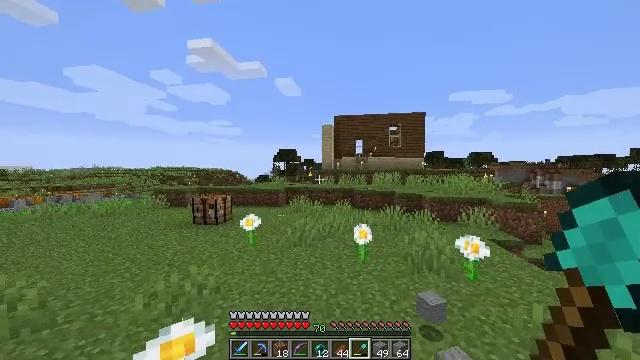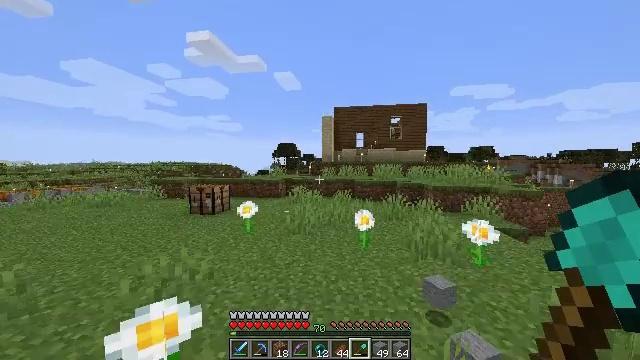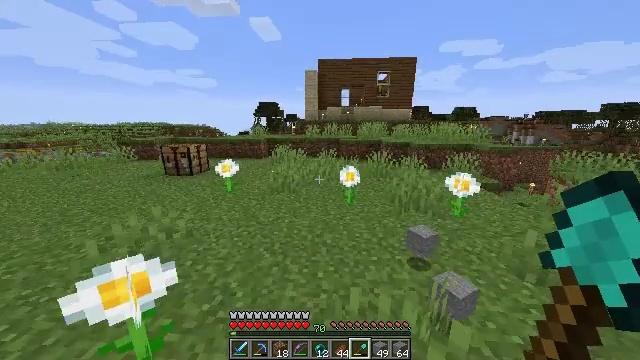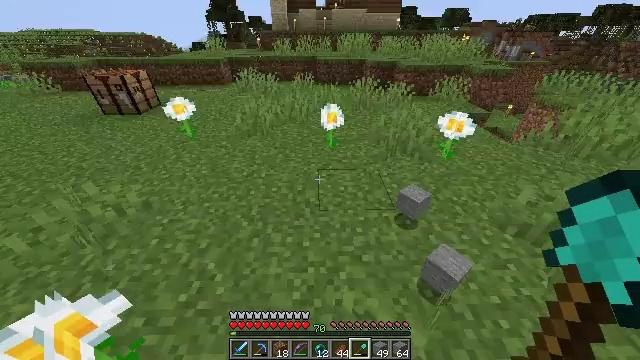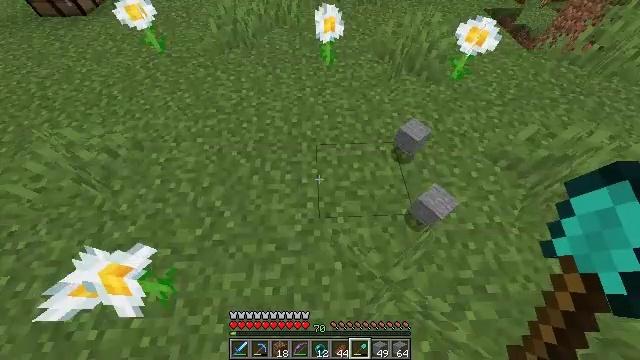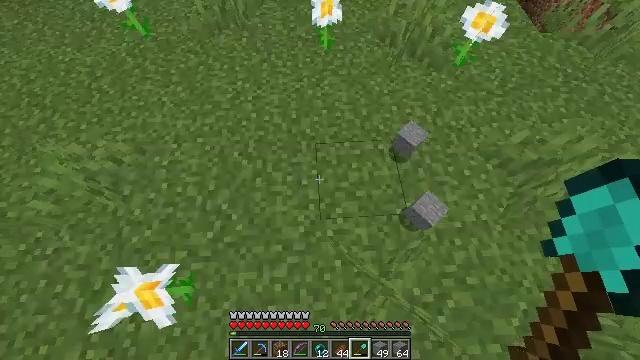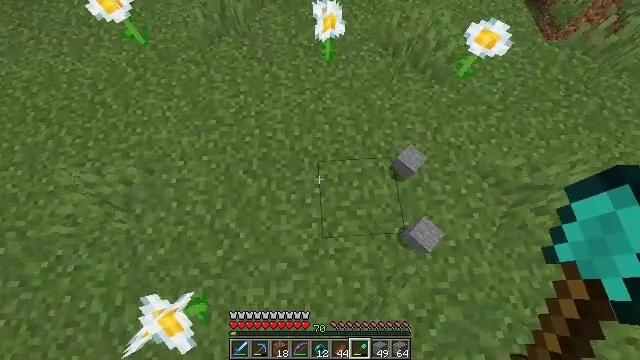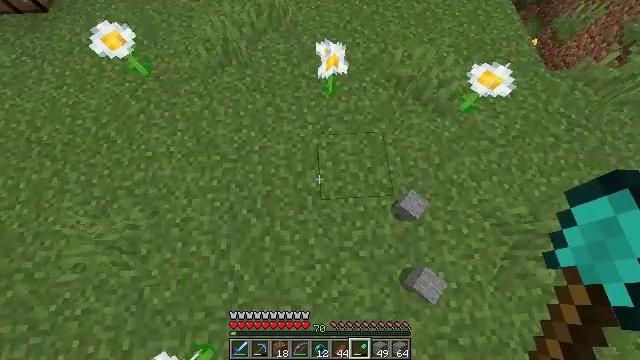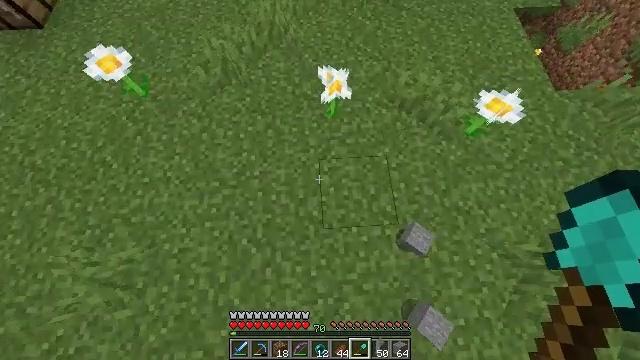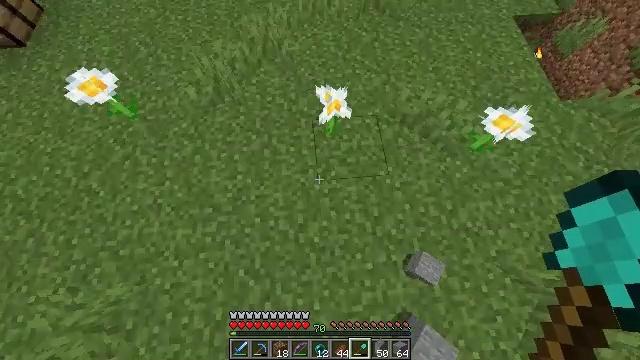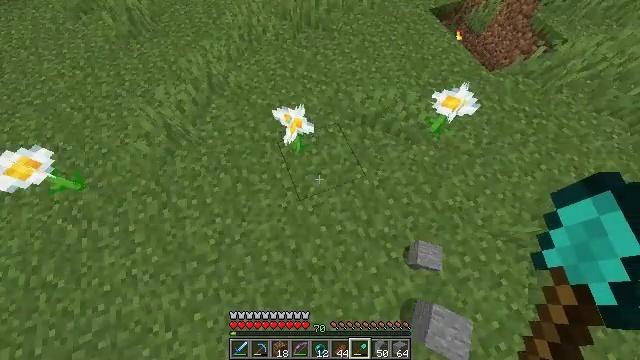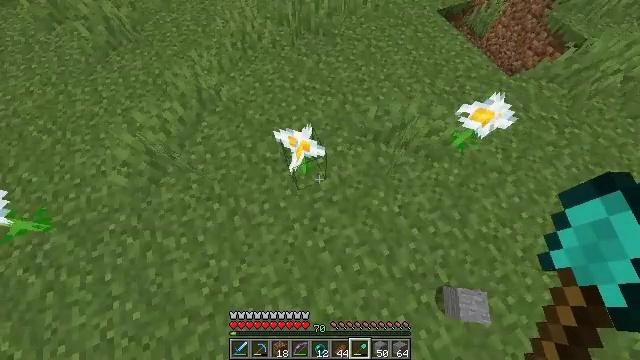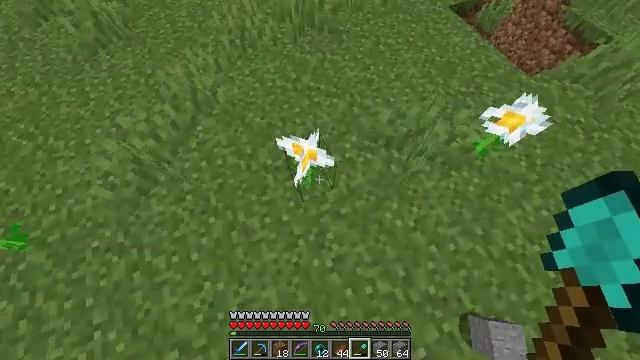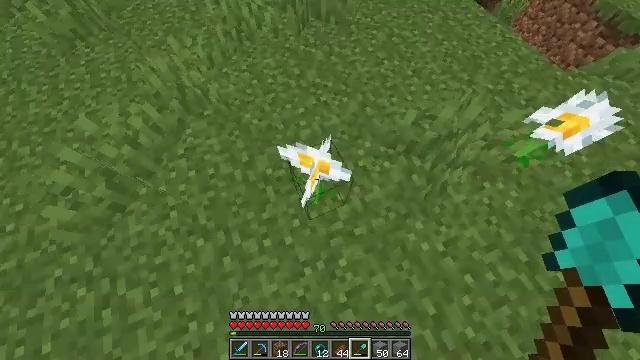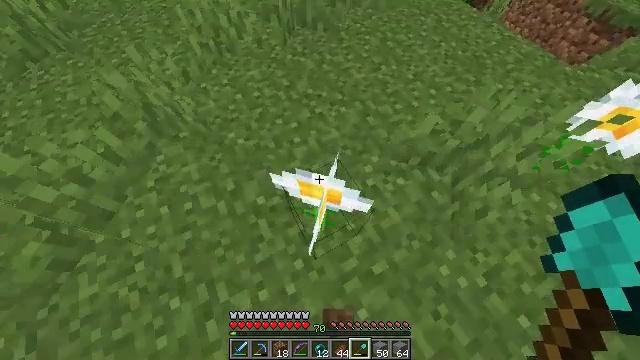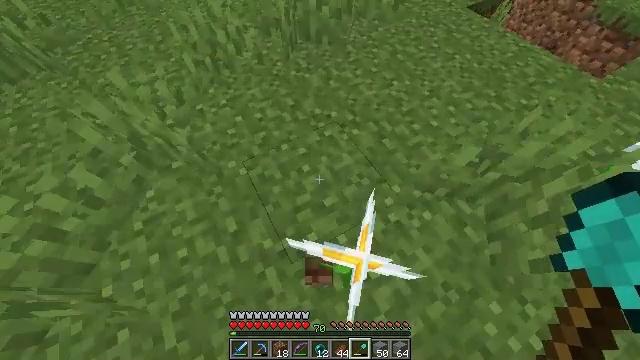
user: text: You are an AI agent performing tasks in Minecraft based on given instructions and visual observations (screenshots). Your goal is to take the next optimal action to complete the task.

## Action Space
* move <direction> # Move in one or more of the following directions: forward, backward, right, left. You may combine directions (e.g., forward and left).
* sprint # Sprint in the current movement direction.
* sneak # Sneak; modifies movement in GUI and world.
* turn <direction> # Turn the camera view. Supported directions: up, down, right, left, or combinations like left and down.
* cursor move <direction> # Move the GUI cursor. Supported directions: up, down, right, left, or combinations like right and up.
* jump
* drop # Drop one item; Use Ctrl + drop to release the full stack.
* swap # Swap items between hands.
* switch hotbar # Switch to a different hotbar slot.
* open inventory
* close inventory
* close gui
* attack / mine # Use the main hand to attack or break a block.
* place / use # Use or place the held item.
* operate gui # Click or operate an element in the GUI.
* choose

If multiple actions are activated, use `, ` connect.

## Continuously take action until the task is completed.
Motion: motion action
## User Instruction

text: Open the crafting table and craft stone stairs.
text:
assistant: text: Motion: move forward, sprint, turn down, jump
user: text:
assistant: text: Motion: move forward, sprint, turn right and down, jump
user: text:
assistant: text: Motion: move forward, sprint, turn right and down, jump
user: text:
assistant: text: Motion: move forward, sprint, turn right and down, jump
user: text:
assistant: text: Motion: move forward, sprint, turn right and down, jump
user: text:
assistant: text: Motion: move forward, sprint, turn down, jump
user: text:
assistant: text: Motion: move forward, sprint, jump
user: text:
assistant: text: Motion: move forward, sprint, jump
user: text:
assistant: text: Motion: move forward, turn right, jump
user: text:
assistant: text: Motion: move forward, turn right and up
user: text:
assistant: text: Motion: move forward, turn right
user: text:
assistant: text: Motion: move forward
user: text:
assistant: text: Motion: move forward
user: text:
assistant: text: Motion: move forward, turn right and up
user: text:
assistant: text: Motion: move forward, turn right and up
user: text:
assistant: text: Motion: move forward, turn left and up
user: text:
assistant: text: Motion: move forward, turn left and up
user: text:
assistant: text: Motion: move forward, turn left and up
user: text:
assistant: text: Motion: move forward, turn left and up
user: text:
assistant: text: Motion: move forward, turn left and up
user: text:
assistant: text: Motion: move forward, turn left and up
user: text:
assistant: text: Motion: move forward
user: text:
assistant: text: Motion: move forward, turn up
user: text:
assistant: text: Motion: move forward, turn right and up
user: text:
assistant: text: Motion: move forward, turn right and down
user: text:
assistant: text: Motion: move forward, turn left and down
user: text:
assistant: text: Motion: move forward, turn left and down
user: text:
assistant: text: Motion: move forward, turn left
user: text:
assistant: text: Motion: move forward, turn left and down
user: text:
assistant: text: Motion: move forward, turn left and down